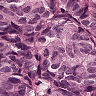
Metastatic tissue present: yes